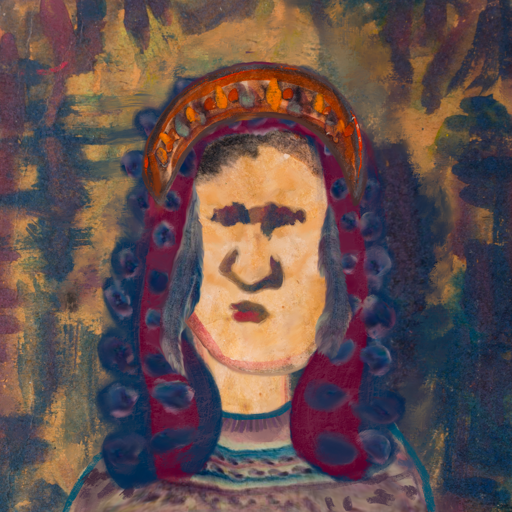
Background: InTheSun, Head And Neck Front: Childish, Face Front: In_The_Sun, Bust: HillGirl, Hair Front: Hill_Girl, Head Accessory: Hypocrite, Second Necklace: Blank, Necklace: Blank, Baby: Blank